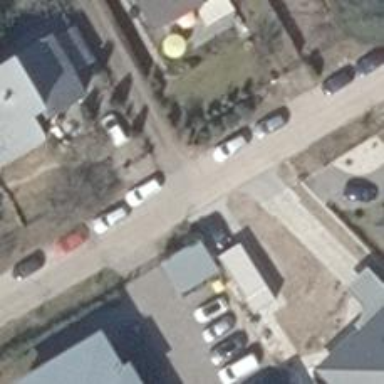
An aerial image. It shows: Residential road.